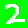
Digit: 2